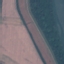
Land use / land cover: River